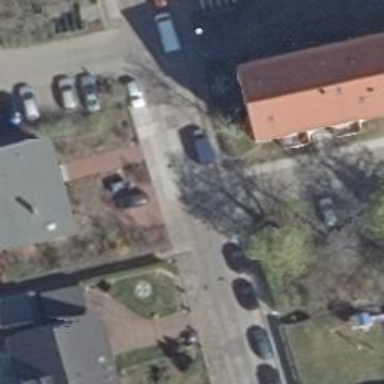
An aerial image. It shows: Living street.